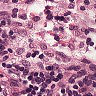
Metastatic tissue present: no